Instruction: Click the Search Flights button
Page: home
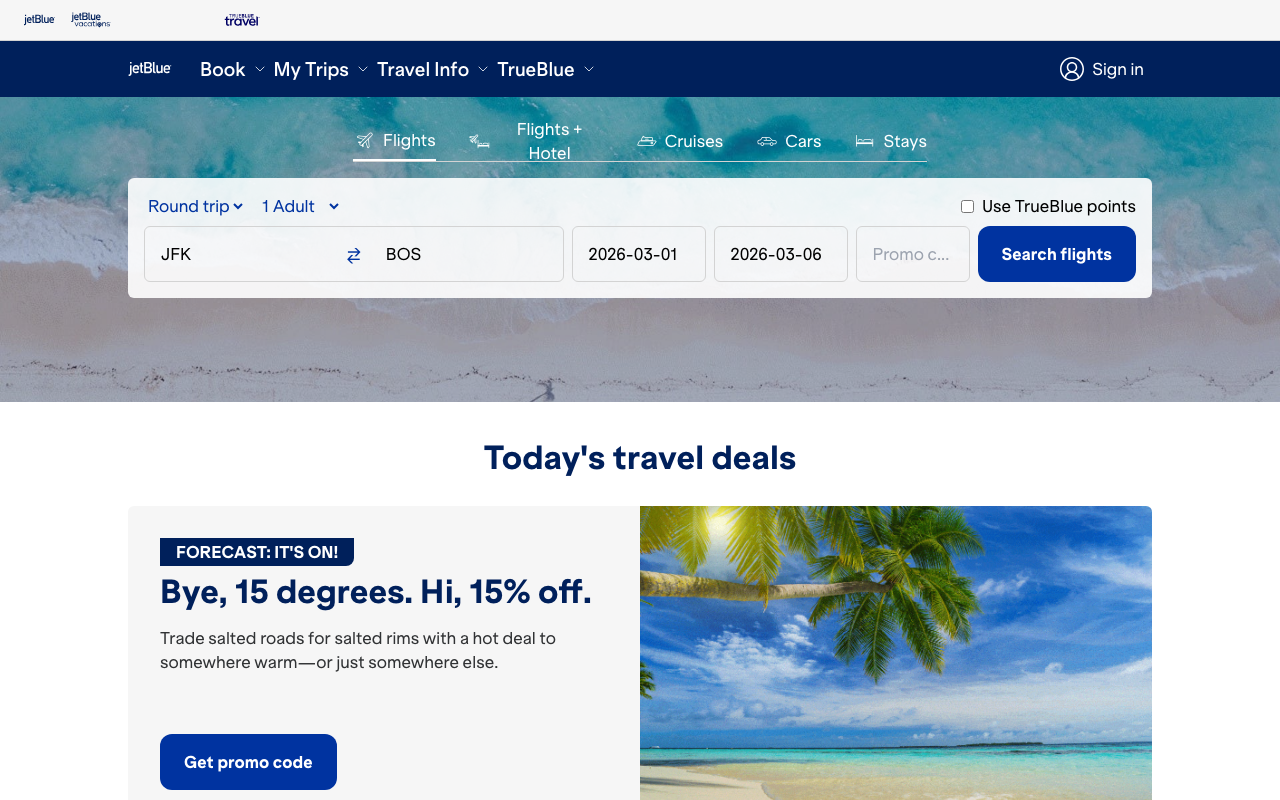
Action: click